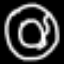
Label: donut